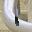
Label: 1